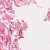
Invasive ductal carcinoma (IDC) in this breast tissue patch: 0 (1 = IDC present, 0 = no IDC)